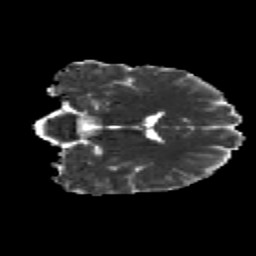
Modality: MD
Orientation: coronal
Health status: healthy
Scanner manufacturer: siemens
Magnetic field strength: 3 T
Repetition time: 12 s
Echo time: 0.092 s